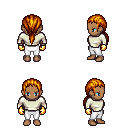
a pixel art fantasy rpg character, female body template, human, dark skin, white long-sleeve shirt, white pants, dark blonde ponytail hairstyle, gold gloves, four views (front, back, left, right), 2x2 character sprite sheet, small pixel art, hard edges, no anti-aliasing